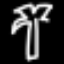
Label: palm tree